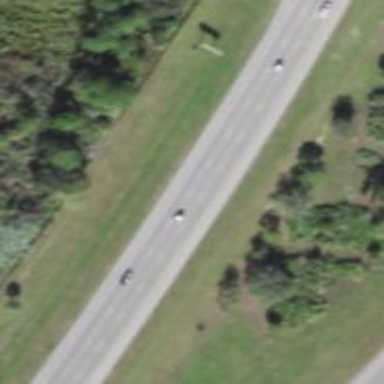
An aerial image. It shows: Asphalt motorway.